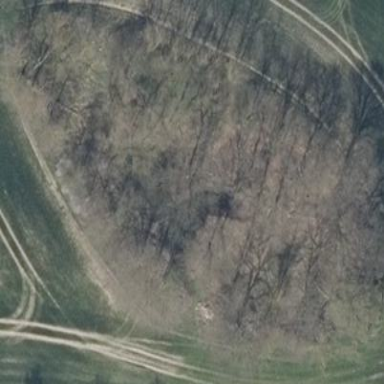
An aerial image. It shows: Broadleaved woodland area.